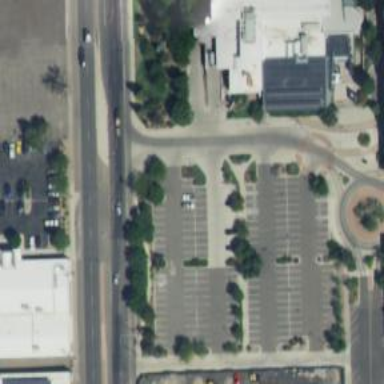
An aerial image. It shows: Parking space is available.